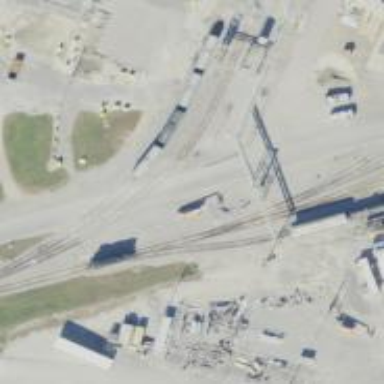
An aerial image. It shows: Railway spur service.